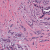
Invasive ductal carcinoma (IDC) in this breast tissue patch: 1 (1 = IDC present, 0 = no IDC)